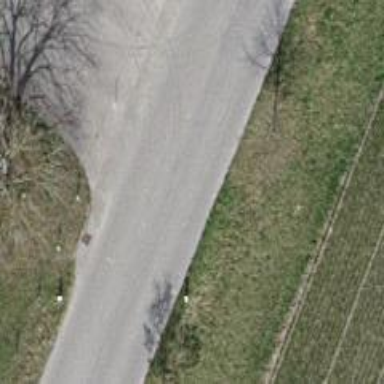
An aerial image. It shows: Tertiary road.